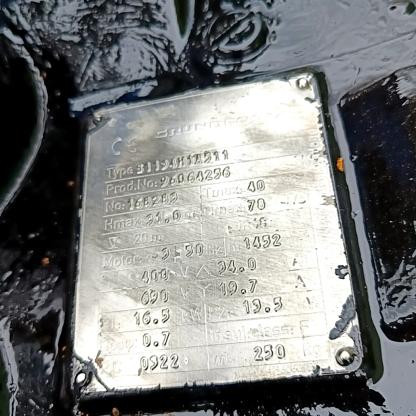
Klasa: tabliczka-znamionowa